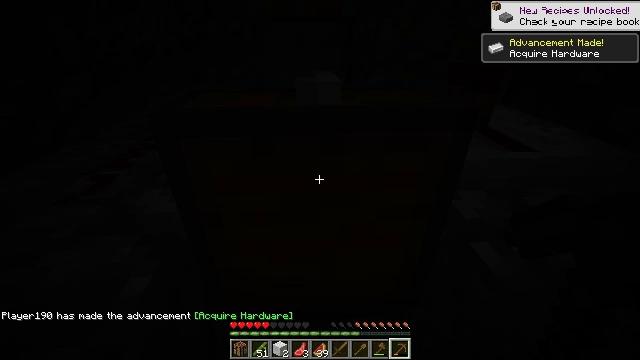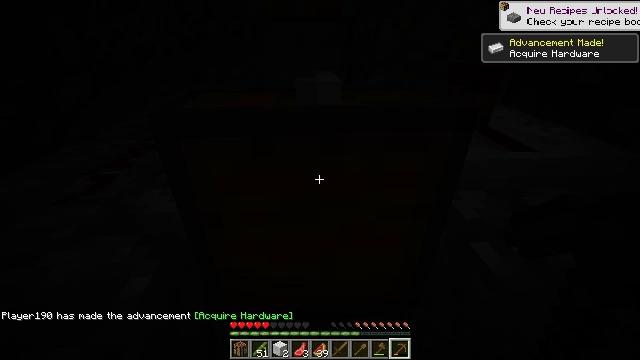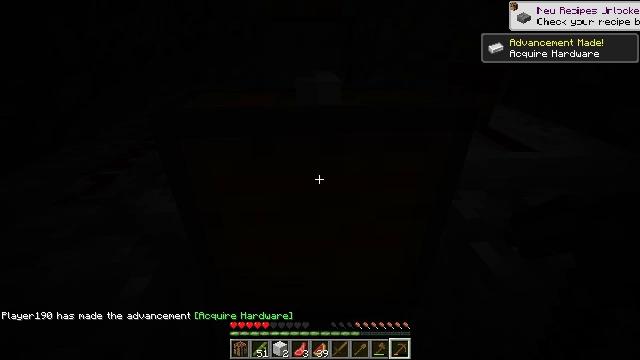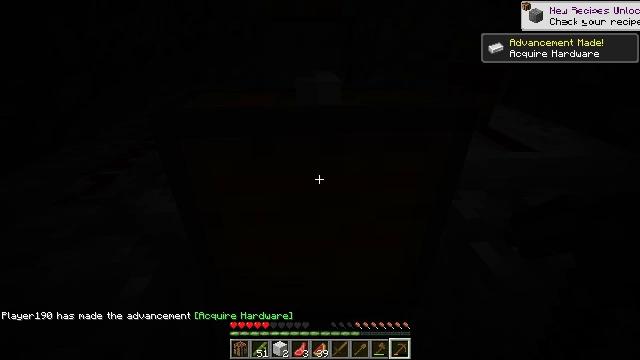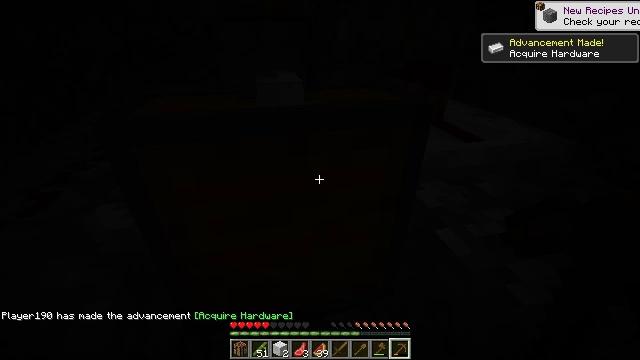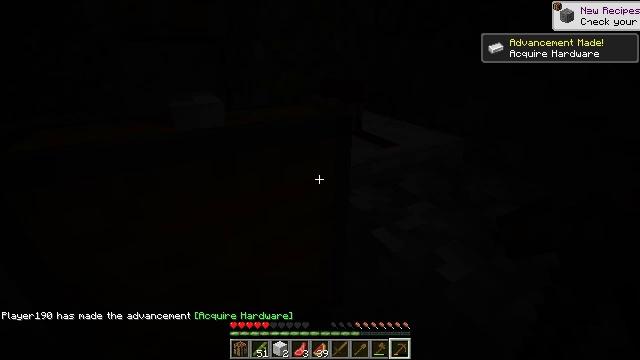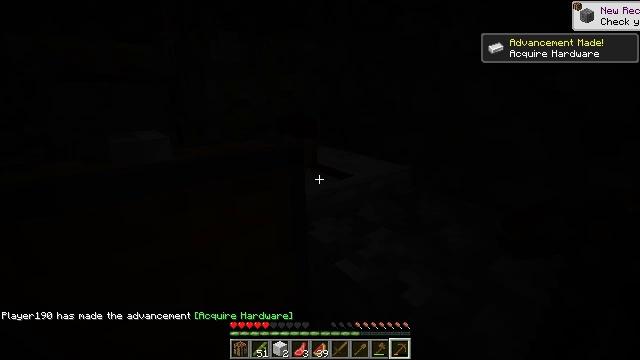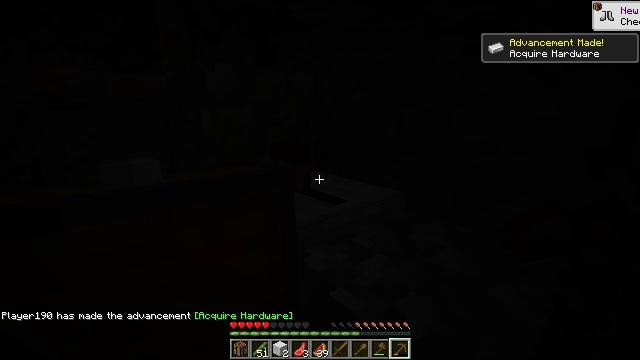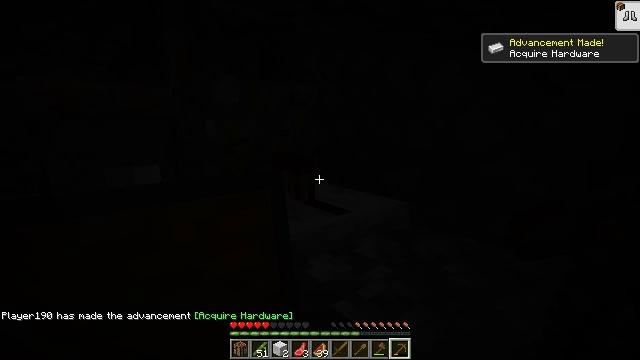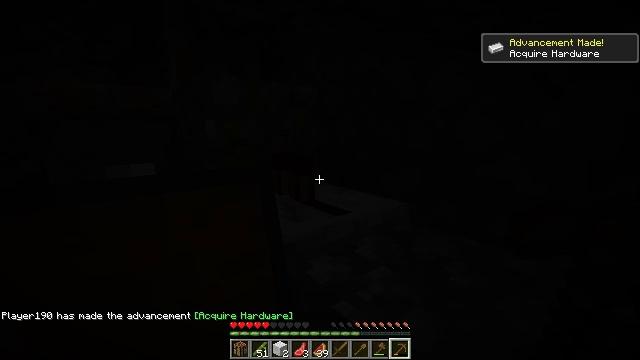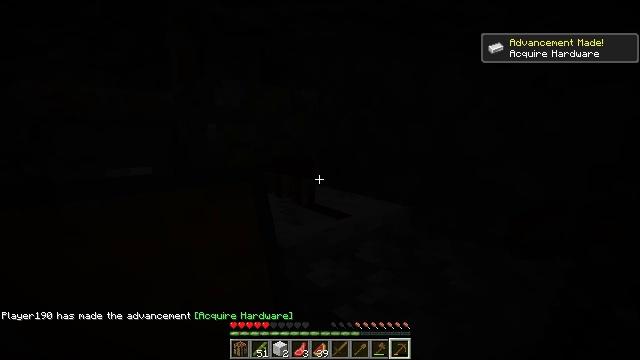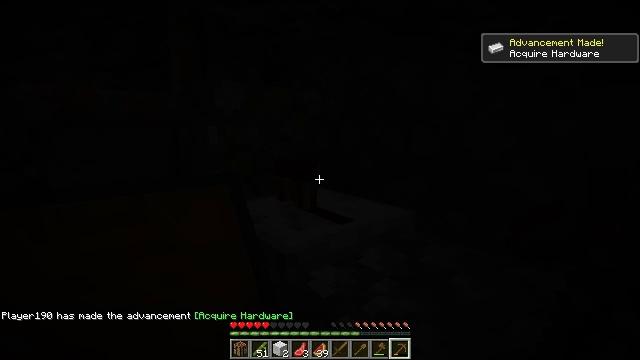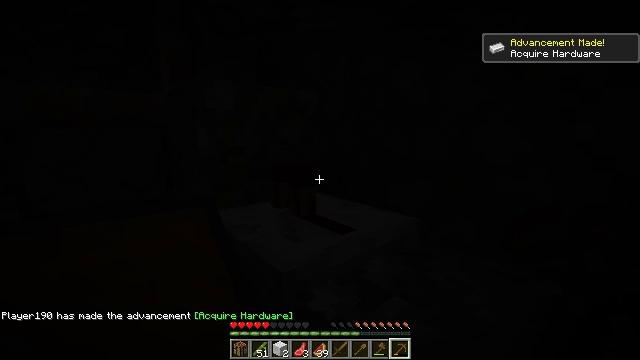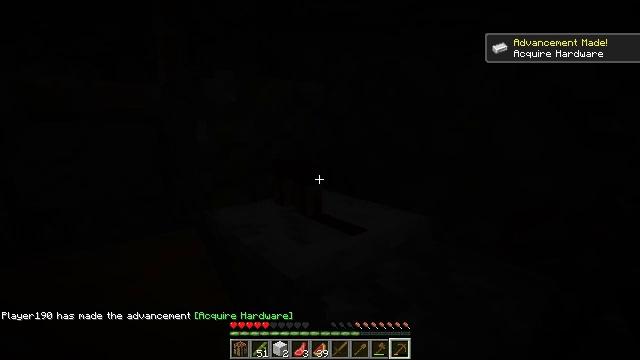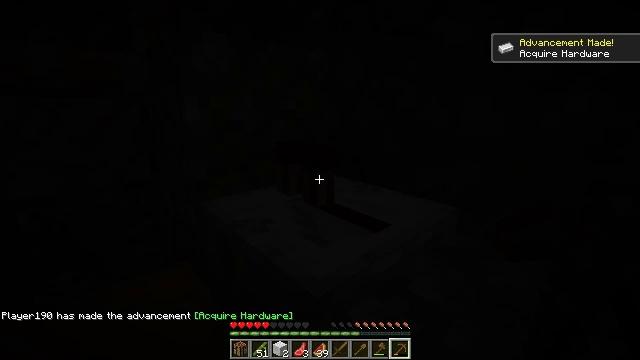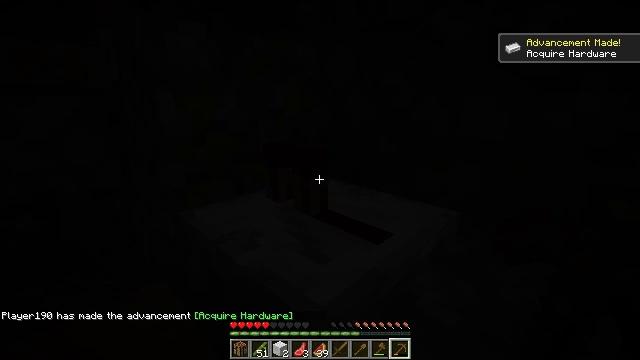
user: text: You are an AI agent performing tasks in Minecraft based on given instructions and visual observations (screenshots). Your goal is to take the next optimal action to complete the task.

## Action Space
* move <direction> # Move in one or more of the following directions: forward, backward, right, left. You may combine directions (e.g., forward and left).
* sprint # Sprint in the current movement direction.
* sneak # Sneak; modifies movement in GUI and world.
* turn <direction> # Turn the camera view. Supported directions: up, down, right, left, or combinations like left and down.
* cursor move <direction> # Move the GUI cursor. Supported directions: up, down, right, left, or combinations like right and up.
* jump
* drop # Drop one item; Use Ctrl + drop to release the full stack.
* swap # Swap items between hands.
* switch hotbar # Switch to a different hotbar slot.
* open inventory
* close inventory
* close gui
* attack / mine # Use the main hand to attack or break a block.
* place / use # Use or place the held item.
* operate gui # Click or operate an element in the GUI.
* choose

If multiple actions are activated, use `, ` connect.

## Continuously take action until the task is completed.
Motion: motion action
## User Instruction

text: Break the redstone repeater.
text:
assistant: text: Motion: no_op
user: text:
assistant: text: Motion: no_op
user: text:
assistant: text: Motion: no_op
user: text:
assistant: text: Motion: turn right
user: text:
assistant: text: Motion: turn right and up
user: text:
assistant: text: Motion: turn right and up
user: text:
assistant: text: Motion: turn right and up
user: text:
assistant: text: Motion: turn up
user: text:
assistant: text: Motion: no_op
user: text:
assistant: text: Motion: no_op
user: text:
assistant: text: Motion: move forward
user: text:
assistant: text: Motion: move forward and move left, turn right
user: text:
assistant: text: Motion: move forward and move left, turn down
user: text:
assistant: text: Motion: move forward, turn right and down
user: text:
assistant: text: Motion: turn right
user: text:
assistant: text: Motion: no_op
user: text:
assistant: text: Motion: no_op
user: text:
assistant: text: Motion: turn down
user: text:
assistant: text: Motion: turn left and down
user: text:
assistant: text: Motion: turn right
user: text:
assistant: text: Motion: turn right
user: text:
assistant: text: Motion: attack / mine
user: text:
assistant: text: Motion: attack / mine
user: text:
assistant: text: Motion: attack / mine
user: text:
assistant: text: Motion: attack / mine
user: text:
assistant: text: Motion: attack / mine
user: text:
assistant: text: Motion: attack / mine